Aerial crown-view tile of a tropical tree (Barro Colorado Island, Panama), acquired 20250414:
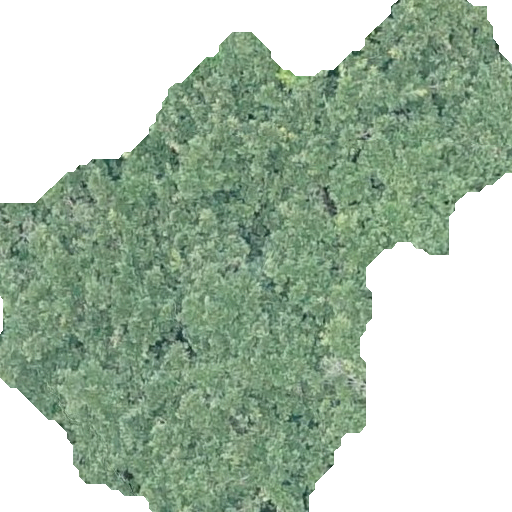
Species: Ficus obtusifolia
GBIF accepted scientific name: Ficus obtusifolia
Crown area: 258.94 m²